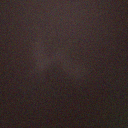
Screen state: off